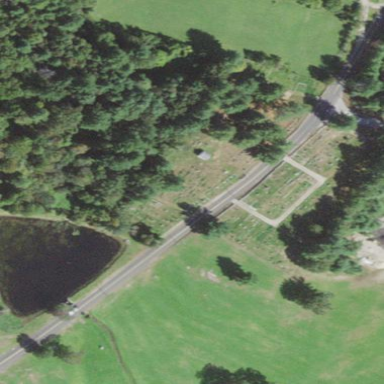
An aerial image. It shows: Cemetery.